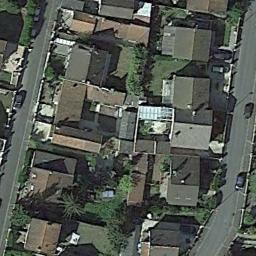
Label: dense_residential